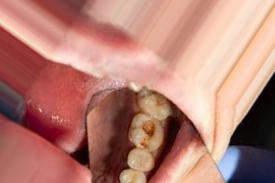
Condition: Caries